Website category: book
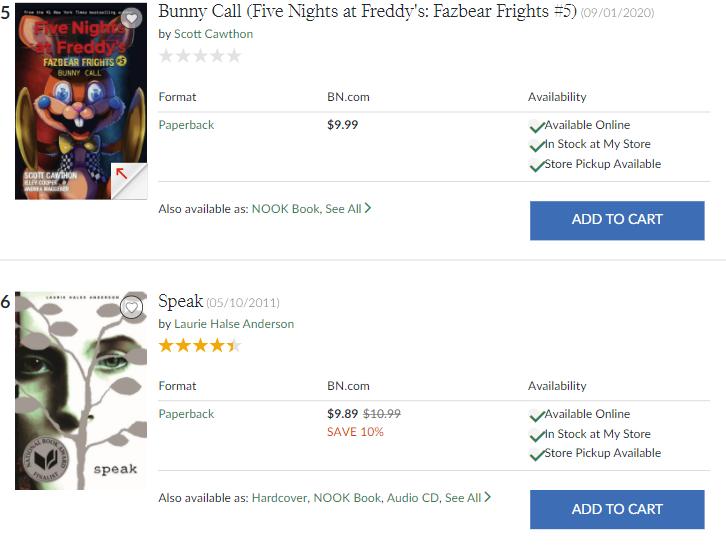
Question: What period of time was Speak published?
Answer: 05/10/2011

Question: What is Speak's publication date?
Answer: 05/10/2011

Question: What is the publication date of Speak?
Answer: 05/10/2011

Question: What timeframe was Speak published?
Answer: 05/10/2011

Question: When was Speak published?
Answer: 05/10/2011

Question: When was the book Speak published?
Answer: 05/10/2011

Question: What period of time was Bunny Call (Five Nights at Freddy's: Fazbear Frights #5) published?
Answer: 09/01/2020

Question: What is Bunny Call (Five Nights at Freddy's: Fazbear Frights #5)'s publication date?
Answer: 09/01/2020

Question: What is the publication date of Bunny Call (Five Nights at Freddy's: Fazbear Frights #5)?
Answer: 09/01/2020

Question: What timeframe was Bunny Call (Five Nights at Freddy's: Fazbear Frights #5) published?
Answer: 09/01/2020

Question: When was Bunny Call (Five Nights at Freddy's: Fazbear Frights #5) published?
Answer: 09/01/2020

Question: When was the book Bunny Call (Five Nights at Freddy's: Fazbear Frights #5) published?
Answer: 09/01/2020

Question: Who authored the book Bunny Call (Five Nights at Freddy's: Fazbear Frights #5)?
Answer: Scott Cawthon

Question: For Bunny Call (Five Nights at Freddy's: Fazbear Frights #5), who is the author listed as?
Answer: Scott Cawthon

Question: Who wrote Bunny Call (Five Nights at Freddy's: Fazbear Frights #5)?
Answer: Scott Cawthon

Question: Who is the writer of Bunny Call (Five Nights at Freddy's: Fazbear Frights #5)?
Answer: Scott Cawthon

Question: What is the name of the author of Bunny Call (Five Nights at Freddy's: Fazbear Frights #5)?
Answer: Scott Cawthon

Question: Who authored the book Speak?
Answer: Laurie Halse Anderson

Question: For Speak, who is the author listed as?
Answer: Laurie Halse Anderson

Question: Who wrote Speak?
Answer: Laurie Halse Anderson

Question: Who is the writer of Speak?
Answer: Laurie Halse Anderson

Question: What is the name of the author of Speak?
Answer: Laurie Halse Anderson

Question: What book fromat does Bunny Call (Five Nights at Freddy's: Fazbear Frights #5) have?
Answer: Paperback

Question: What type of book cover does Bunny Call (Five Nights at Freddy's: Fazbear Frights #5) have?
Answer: Paperback

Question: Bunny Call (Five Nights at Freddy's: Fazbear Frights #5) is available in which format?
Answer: Paperback

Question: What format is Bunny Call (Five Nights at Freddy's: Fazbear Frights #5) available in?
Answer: Paperback

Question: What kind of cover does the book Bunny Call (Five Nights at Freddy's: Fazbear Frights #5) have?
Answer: Paperback

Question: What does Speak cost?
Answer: $9.89

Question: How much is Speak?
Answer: $9.89

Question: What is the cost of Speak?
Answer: $9.89

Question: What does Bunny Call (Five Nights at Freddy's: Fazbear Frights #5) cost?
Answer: $9.99

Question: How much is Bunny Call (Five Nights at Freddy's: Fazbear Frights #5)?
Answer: $9.99

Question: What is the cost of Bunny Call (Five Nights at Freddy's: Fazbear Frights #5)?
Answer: $9.99

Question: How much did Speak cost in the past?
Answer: $10.99

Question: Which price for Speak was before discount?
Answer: $10.99

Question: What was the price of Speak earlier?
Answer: $10.99

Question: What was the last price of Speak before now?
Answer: $10.99

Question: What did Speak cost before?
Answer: $10.99

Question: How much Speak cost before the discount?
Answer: $10.99

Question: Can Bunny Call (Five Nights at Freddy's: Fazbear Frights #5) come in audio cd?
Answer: no

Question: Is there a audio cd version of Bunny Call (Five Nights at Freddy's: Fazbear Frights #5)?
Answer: no

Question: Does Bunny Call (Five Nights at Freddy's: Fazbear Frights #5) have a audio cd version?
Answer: no

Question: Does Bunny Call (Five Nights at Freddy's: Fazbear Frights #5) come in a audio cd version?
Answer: no

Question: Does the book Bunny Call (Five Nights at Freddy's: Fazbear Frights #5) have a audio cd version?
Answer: no

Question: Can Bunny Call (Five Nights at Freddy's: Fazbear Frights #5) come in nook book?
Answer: yes

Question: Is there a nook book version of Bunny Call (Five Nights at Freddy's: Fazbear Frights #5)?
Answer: yes

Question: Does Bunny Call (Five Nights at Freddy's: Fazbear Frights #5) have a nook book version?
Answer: yes

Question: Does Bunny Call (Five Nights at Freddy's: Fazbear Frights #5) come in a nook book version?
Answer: yes

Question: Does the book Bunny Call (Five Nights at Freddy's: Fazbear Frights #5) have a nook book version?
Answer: yes

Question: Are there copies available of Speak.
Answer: yes

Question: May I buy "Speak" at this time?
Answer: yes

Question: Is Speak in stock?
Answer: yes

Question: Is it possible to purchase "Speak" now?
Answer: yes

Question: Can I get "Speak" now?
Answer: yes

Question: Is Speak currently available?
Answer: yes

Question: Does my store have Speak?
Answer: yes

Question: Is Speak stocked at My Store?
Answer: yes

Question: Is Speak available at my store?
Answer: yes

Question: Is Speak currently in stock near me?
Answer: yes

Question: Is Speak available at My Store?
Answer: yes

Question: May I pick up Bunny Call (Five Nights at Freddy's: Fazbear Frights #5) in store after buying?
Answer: yes

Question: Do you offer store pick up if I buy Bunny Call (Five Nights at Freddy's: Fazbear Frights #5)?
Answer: yes

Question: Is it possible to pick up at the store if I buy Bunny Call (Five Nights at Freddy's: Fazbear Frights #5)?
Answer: yes

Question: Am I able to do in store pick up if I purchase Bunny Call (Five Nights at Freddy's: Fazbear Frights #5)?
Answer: yes